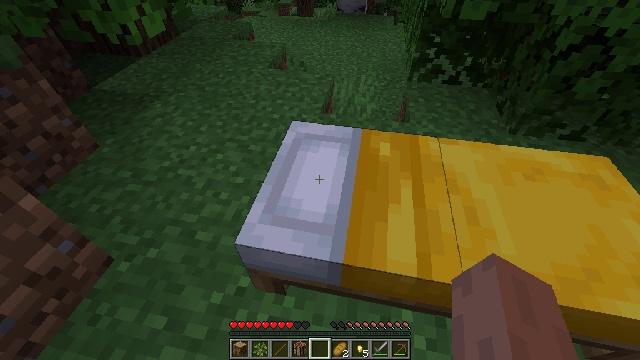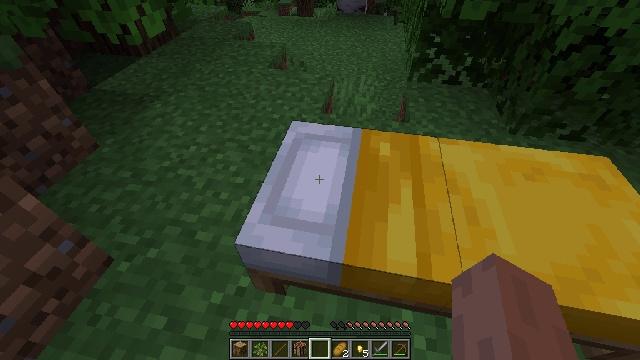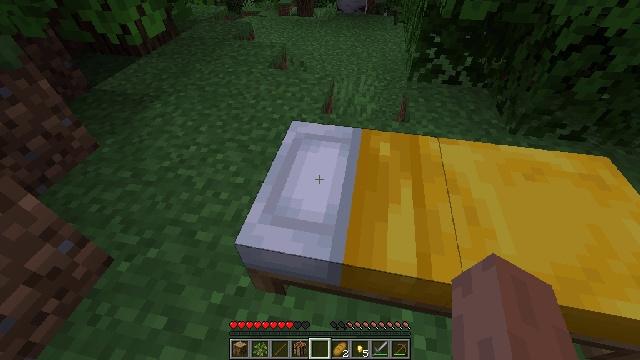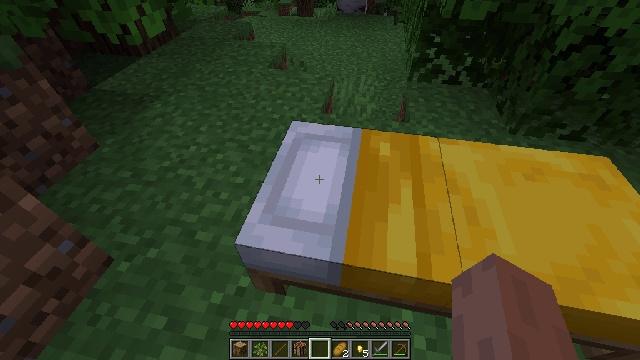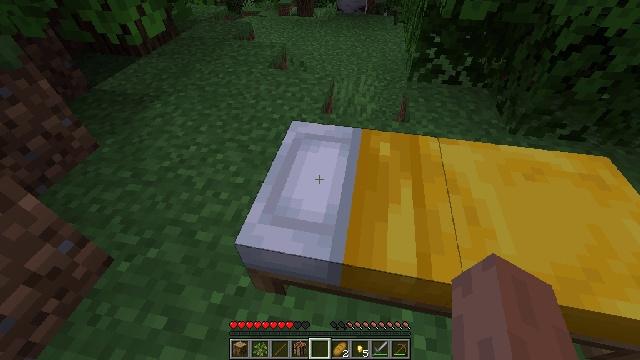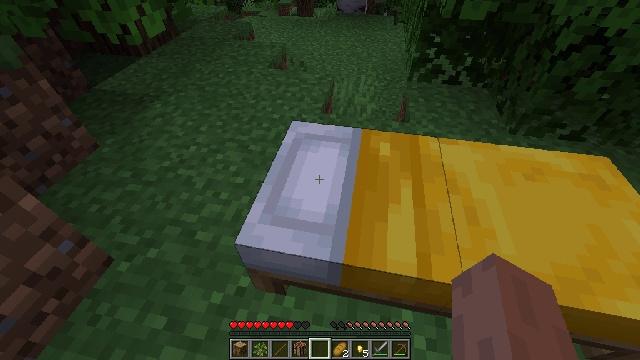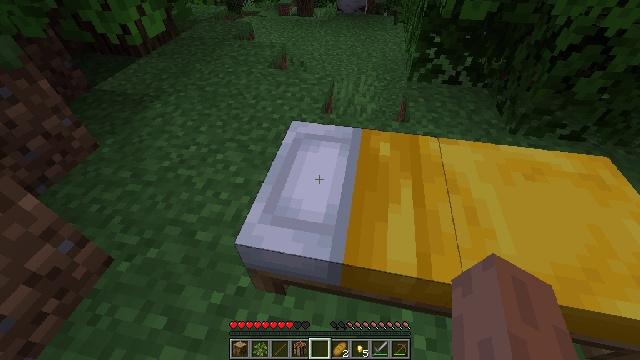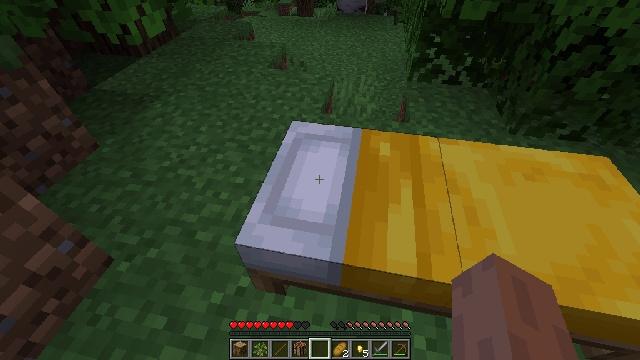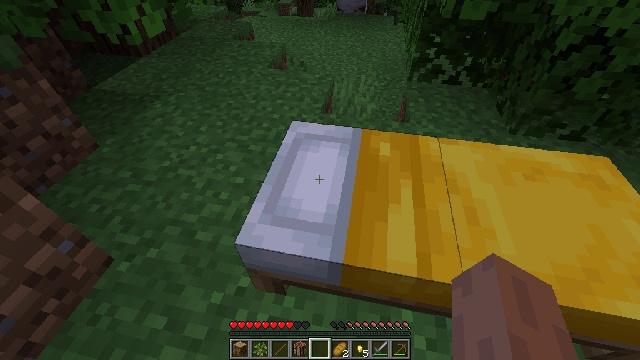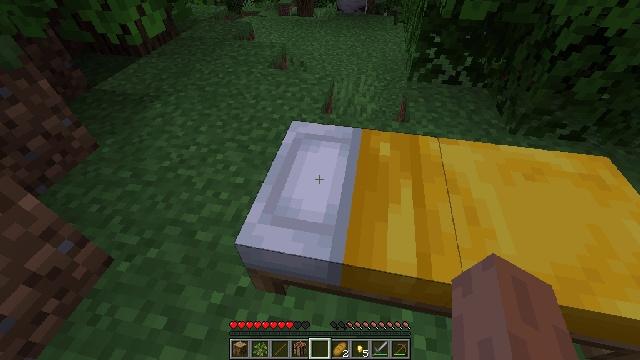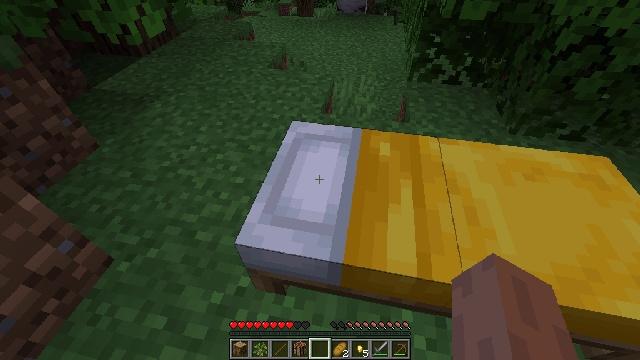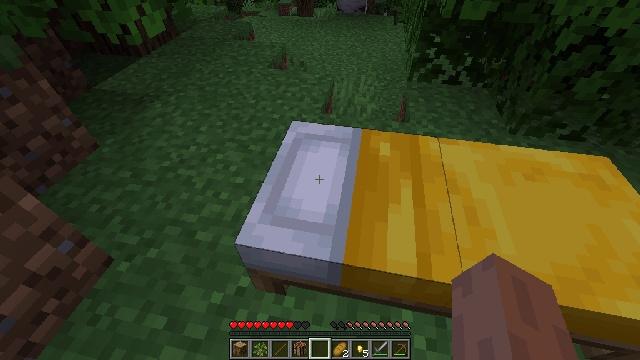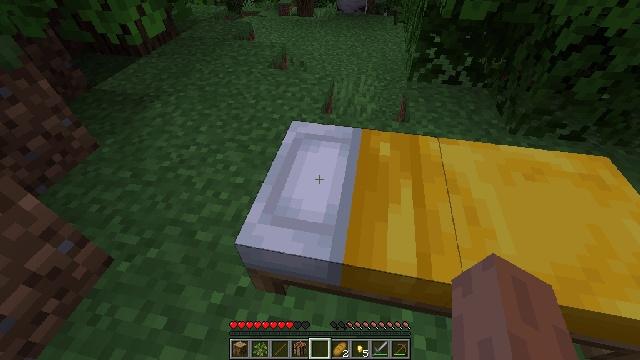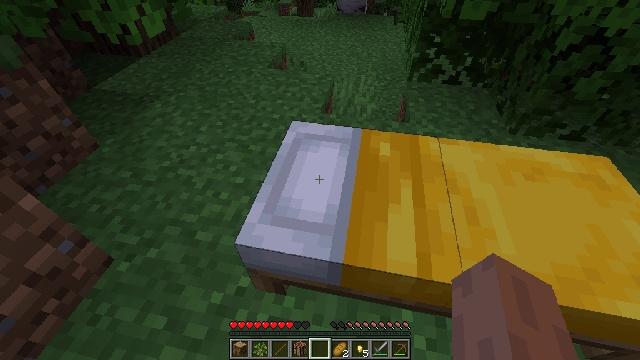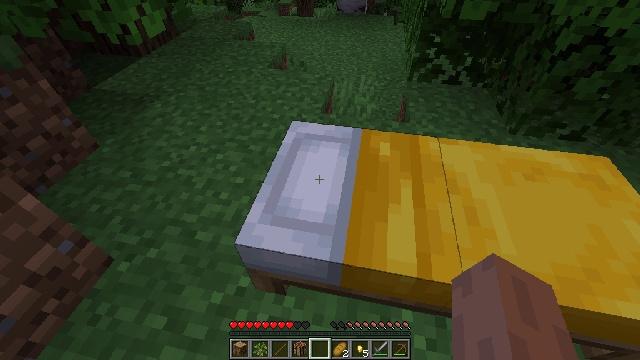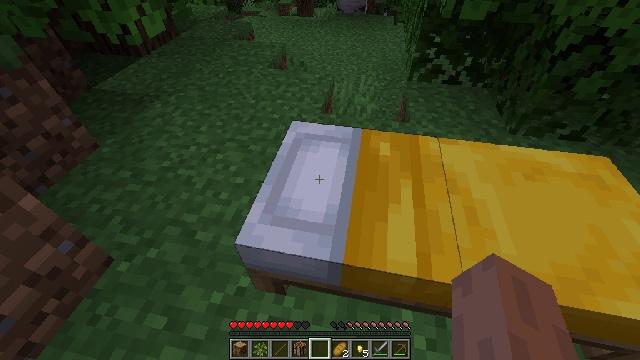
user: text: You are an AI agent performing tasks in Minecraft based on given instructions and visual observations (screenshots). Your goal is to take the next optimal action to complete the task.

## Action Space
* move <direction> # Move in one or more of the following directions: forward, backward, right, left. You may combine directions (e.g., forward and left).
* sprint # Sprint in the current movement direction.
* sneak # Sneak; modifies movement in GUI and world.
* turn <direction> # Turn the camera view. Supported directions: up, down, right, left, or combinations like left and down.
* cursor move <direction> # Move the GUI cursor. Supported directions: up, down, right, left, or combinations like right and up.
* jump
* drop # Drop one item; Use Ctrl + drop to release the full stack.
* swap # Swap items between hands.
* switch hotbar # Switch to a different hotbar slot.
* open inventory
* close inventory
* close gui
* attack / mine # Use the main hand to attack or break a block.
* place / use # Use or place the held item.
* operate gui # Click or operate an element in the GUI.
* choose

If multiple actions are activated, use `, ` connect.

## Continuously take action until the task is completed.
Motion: motion action
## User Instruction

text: Gather the yellow bed by attacking it.
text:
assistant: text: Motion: no_op
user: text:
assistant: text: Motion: no_op
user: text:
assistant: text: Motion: no_op
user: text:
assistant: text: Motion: no_op
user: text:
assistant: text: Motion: no_op
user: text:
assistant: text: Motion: no_op
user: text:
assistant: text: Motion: no_op
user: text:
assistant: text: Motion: no_op
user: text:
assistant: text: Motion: no_op
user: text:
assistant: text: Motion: no_op
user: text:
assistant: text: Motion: no_op
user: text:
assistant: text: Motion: no_op
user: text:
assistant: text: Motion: no_op
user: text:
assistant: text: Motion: no_op
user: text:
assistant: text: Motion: no_op
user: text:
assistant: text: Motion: no_op
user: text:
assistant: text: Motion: no_op
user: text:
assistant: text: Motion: no_op
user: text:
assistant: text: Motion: no_op
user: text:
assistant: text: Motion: no_op
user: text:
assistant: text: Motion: no_op
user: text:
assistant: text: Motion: no_op
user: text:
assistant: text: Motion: no_op
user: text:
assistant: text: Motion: no_op
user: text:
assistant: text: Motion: no_op
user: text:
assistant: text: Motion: no_op
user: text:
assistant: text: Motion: no_op
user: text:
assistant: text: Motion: no_op
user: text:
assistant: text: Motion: no_op
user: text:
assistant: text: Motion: no_op